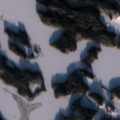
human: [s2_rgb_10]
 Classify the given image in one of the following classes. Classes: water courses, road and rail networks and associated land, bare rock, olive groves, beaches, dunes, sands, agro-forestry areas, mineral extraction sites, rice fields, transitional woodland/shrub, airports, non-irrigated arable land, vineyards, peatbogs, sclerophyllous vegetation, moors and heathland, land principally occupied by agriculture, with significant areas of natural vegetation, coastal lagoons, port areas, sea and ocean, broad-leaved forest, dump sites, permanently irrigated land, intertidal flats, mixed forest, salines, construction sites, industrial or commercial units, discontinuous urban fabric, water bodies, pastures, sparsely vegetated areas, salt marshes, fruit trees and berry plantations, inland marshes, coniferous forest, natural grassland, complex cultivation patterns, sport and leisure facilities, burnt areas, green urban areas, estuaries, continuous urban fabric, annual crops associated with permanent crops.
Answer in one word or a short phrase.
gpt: land principally occupied by agriculture, with significant areas of natural vegetation, coniferous forest, mixed forest, water bodies